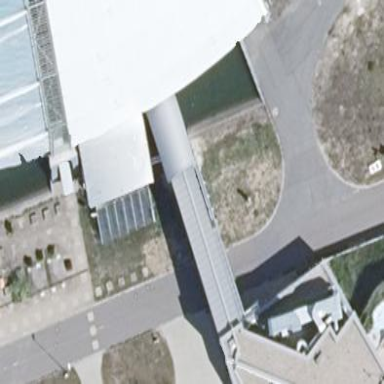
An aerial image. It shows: Flat metal roofed bridge structure.